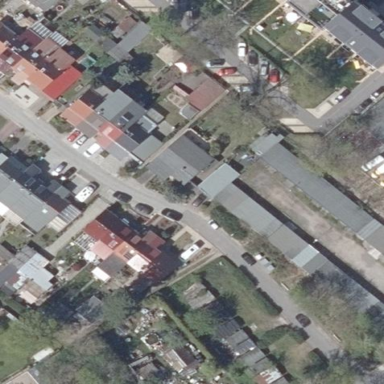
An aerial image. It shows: Group of garages.